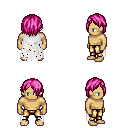
a pixel art fantasy rpg character, male body template, human, tanned skin, white tattered cape, gold greaves, pink bangs hairstyle, four views (front, back, left, right), 2x2 character sprite sheet, small pixel art, hard edges, no anti-aliasing